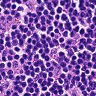
Metastatic tissue present: no